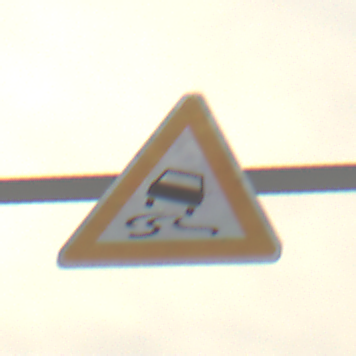
Verkehrszeichen: SchleuderOderRutschgefahr
Umgebung: Outdoor, Nature
Tageszeit: MorningAfternoon
Wetter: Overcast
Licht: Natural
Jahreszeit: Winter
Kontrast: LowContrast